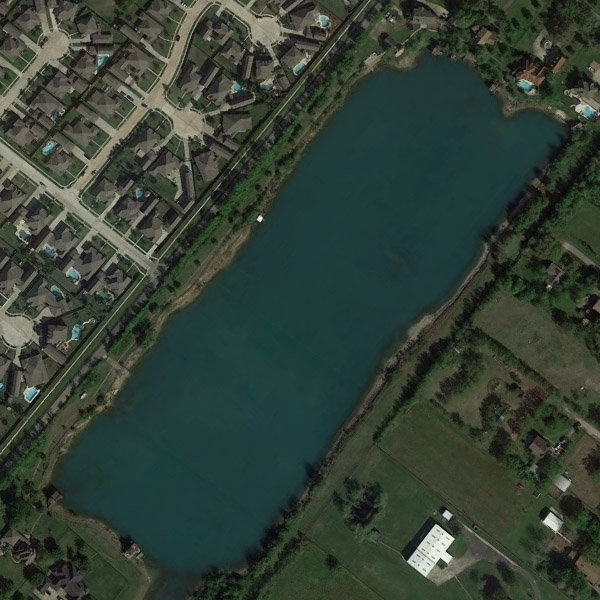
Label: Pond